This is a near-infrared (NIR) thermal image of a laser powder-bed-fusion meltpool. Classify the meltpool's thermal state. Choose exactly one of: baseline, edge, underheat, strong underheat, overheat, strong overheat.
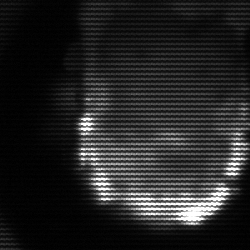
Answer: baseline